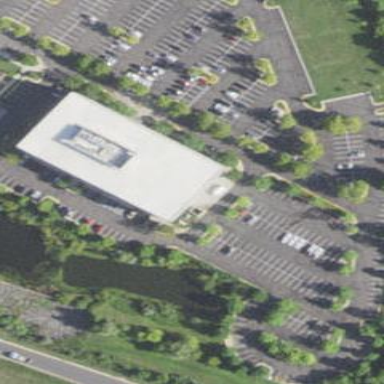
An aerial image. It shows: Commercial building.